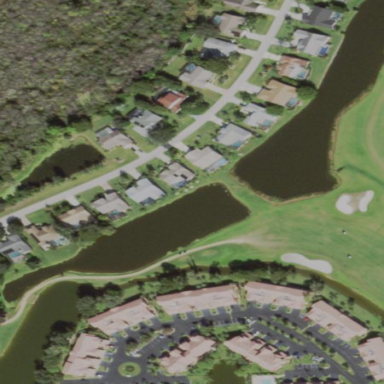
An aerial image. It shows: Water hazard on golf course.